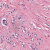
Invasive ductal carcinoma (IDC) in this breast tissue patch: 1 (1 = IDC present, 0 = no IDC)